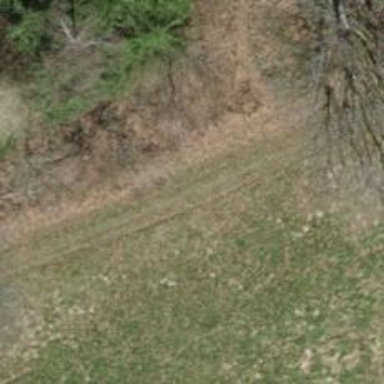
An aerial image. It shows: Grassy track with grade 5 track type.